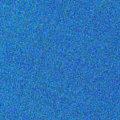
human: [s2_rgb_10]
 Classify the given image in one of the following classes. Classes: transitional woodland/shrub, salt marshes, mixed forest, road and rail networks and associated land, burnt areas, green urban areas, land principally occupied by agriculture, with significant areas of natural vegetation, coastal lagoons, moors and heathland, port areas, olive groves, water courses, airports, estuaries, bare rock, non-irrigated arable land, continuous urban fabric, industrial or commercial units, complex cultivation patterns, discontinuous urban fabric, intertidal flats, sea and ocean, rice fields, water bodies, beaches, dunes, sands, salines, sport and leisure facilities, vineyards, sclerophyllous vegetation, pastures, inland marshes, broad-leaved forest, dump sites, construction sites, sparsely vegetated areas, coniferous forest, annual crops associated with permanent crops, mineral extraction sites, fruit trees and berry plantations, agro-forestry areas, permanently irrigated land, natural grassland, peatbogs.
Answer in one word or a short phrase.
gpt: sea and ocean